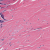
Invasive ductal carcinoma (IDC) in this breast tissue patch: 1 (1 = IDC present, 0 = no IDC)